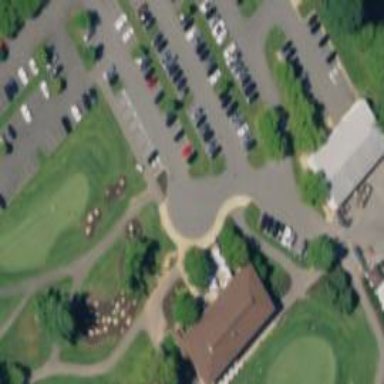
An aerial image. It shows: Service road along golf path.